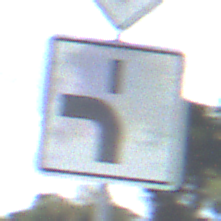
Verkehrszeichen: VerlaufVorfahrtsstrasse5
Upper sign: Vorfahrtsstrasse
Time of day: Midday
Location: Outdoor (Nature)
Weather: PartlyCloudy
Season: NotSpecified
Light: Natural